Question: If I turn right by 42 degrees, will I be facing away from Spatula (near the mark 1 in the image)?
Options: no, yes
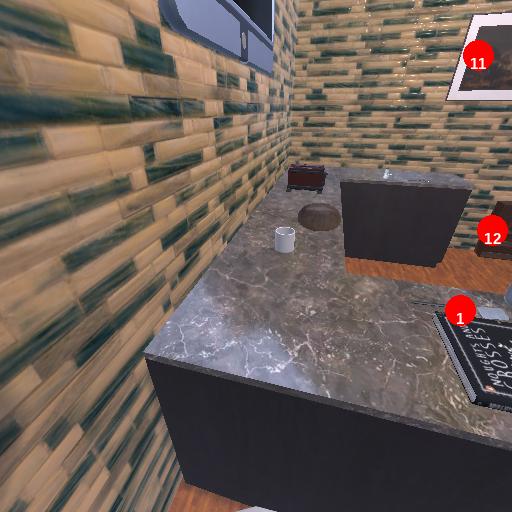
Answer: no